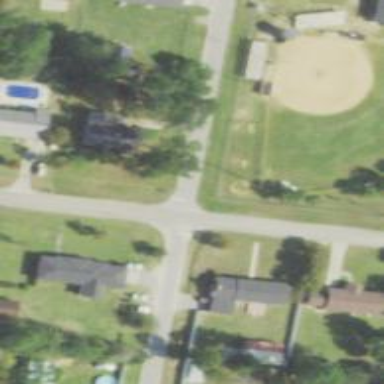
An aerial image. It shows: Residential road.